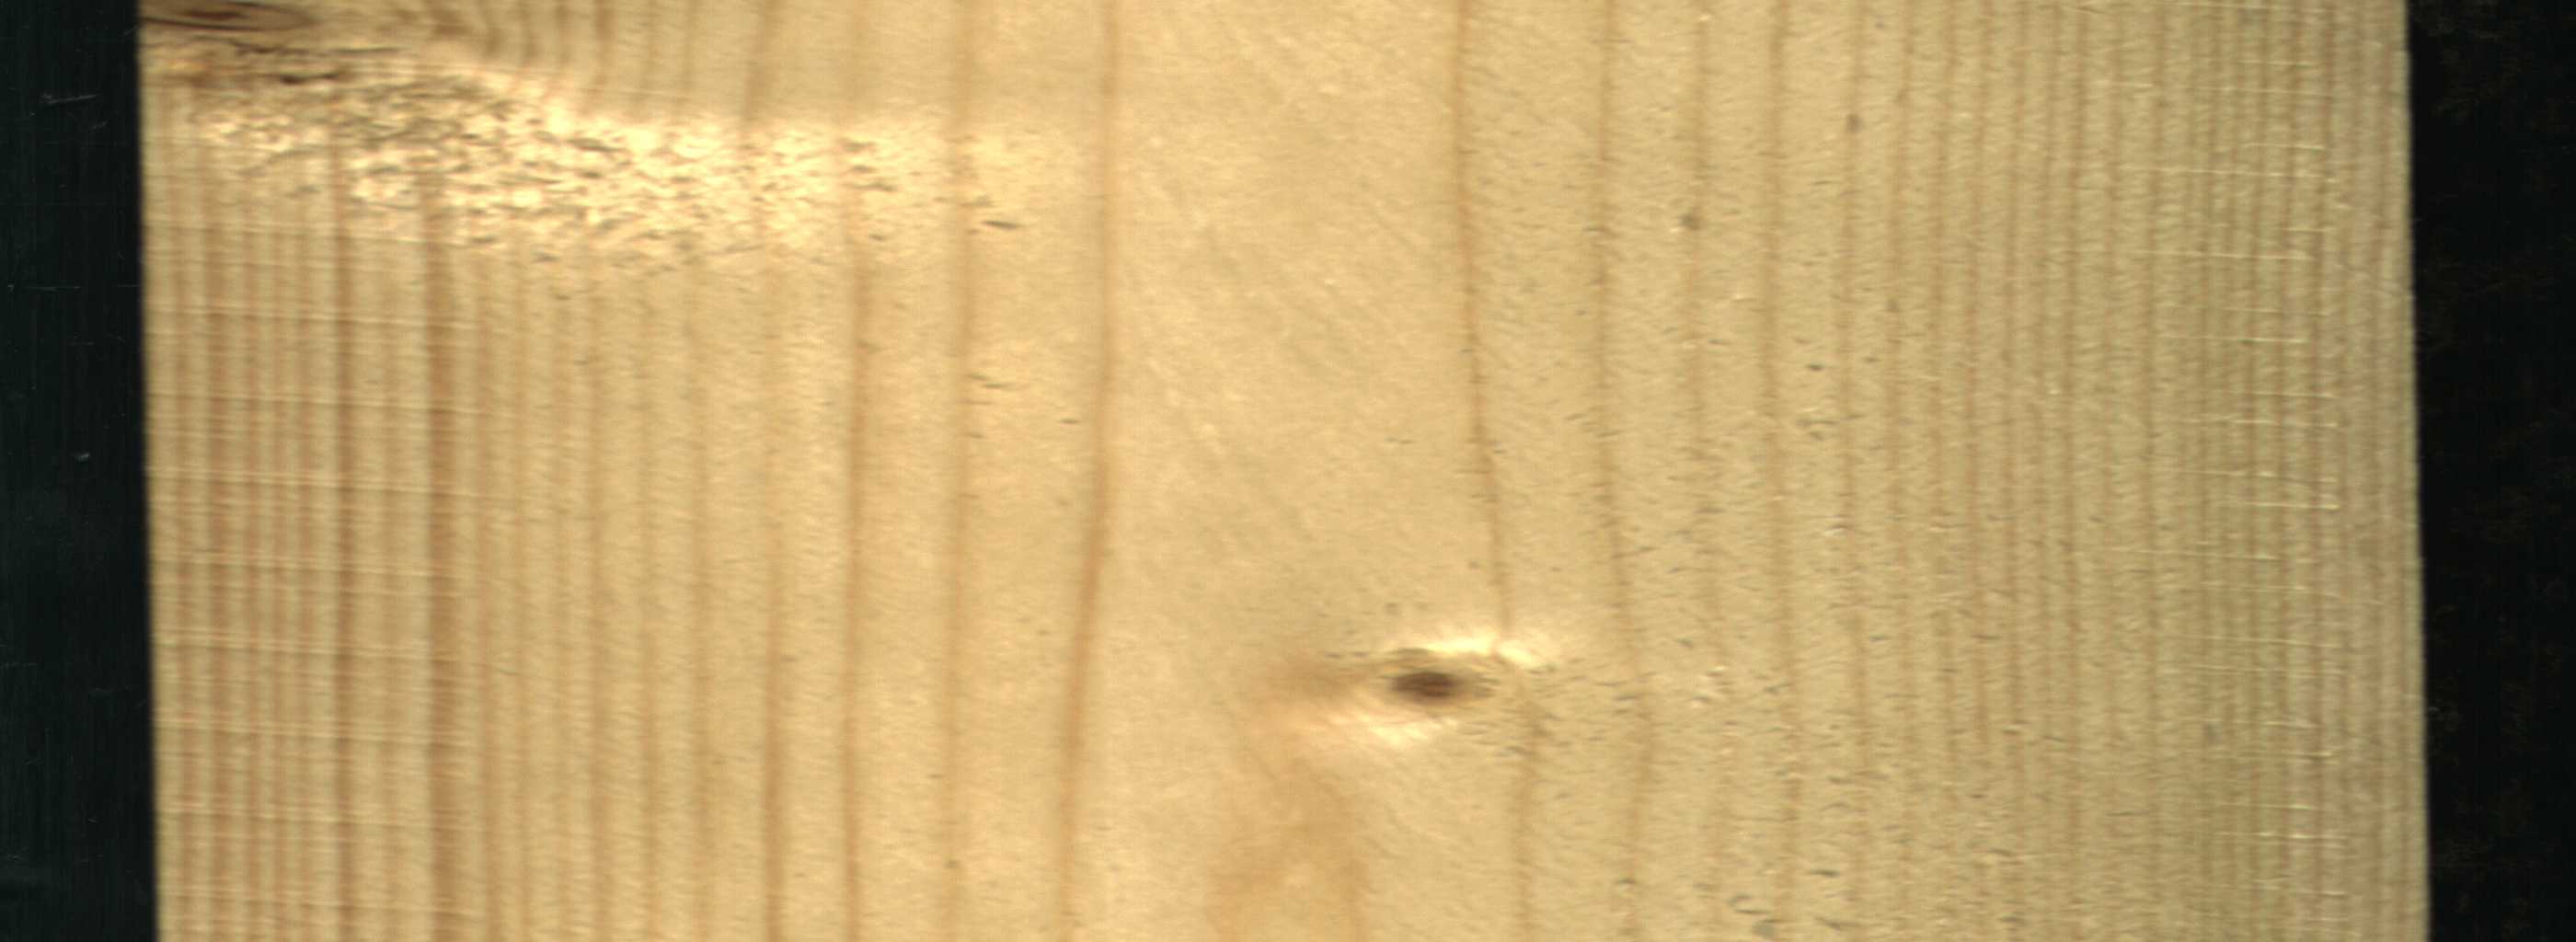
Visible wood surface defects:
Live_Knot
Live_Knot